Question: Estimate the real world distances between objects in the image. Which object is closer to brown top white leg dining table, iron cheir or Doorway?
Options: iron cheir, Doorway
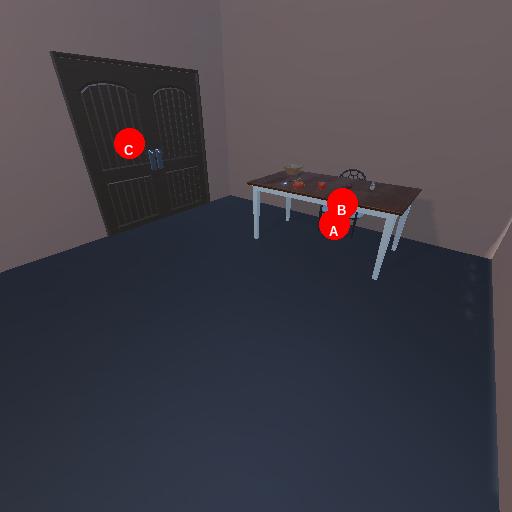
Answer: iron cheir